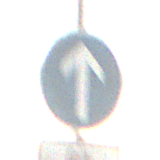
Verkehrszeichen: VorgeschriebeneFahrtrichtungGeradeaus
Zusatzzeichen unten: EinspurigeFahrzeugeFrei1
Umgebung: Outdoor, Nature
Tageszeit: SunriseSunset
Wetter: PartlyCloudy
Licht: Natural
Jahreszeit: NotSpecified
Kontrast: LowContrast